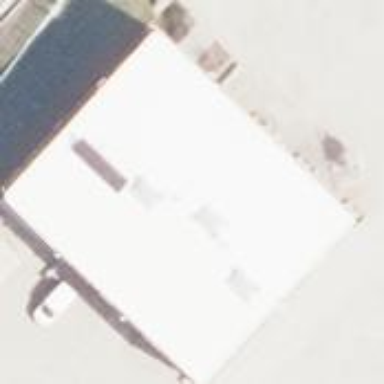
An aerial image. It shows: Building housing car repair shop.